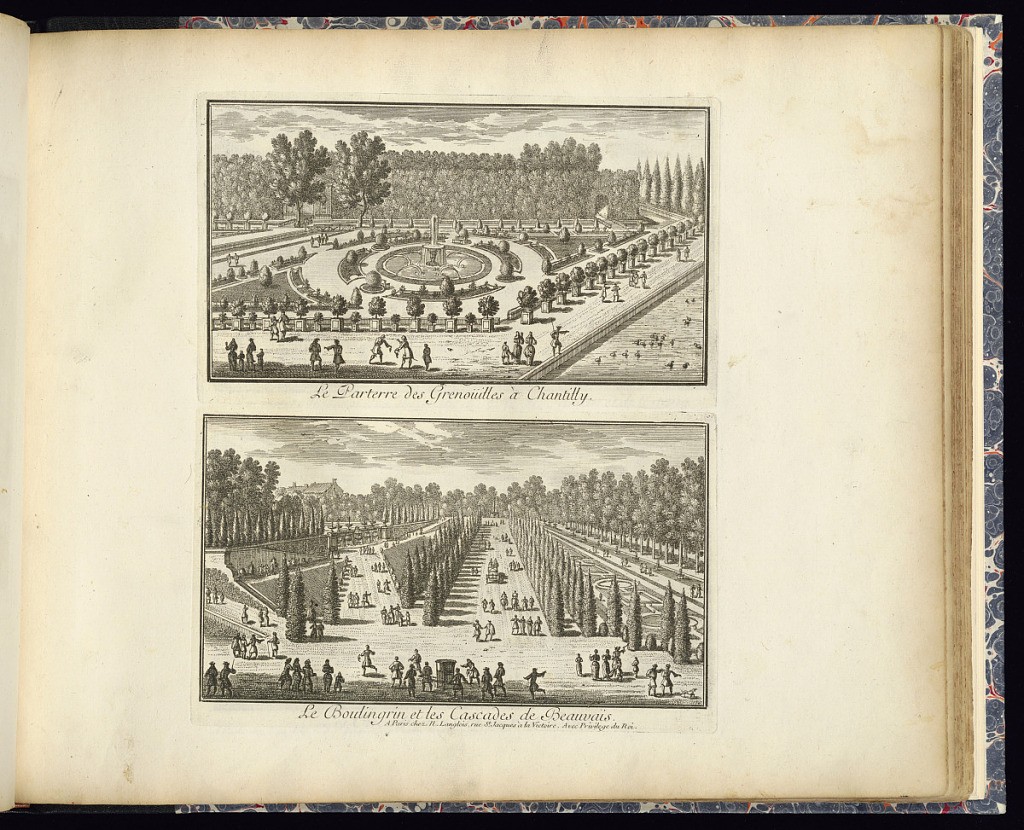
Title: Le Parterre des Grenoüilles à Chantilly (Upper Plate)
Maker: Adam Perelle, French, 1638 – 1695
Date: late 17th century
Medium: Etching on laid paper
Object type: Print
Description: Two plates printed one above the other. Bird's-eye views of French gardens. The upper plate illustrates a fountain within a round basin with potted trees, topiary, parterre planting, hedges, and figures throughout with a larger basin or water feature to the right. The lower plate illustrates parterre planting, avenues, trees, fountains, and cascading fountains in the gardens of Beauvais with figures throughout. The plates are titled.